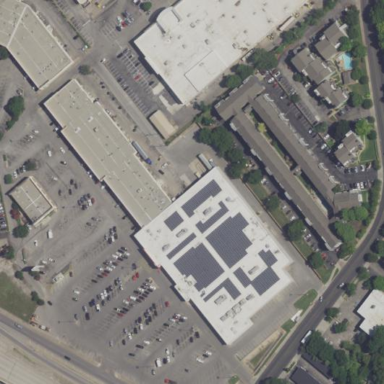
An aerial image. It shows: Retail building that houses department store.